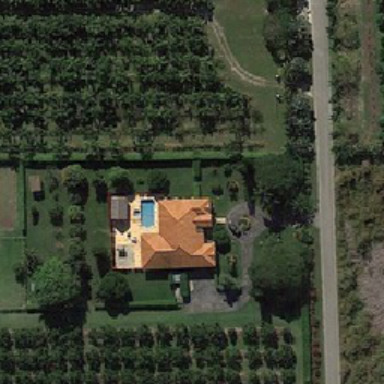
A midst resident between the middle of the house .